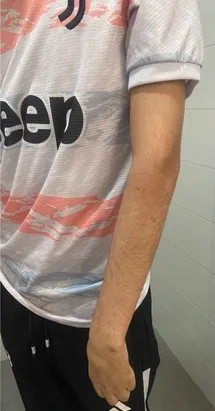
A 26-year-old male presenting with neglected weakness of the left upper limb associated with dysesthesia and advanced atrophy following a motor vehicle accident 3 years ago.
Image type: medical_photograph (skin_photograph)